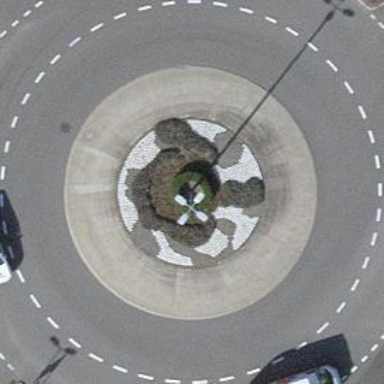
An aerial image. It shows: Secondary road leading to roundabout.